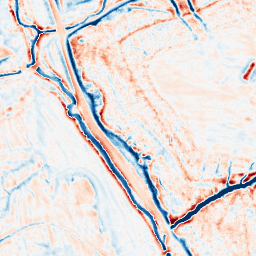
Category: edge_preserving
Decomposition family: bilateral
Decomposition parameters: d: 15
sigma_color: 25
sigma_space: 100
Upsampling method: quartic
Upsampling parameters: scale: 2
Upsampling scale: 2